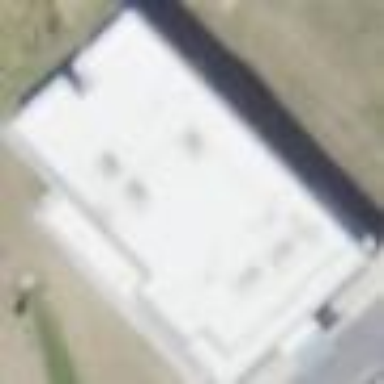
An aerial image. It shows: Clinic building offering healthcare services.